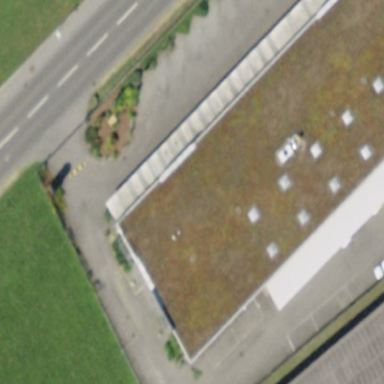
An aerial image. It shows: Warehouse with flat roof.